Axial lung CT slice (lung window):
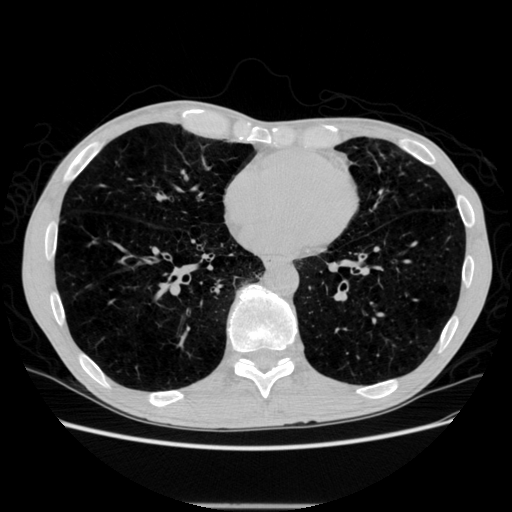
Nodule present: no